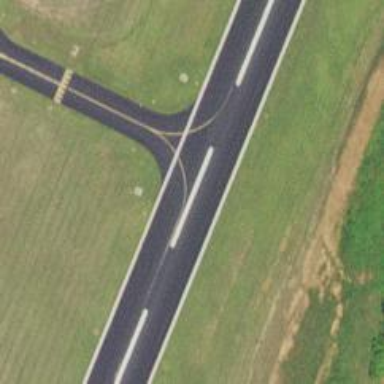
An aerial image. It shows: Asphalt runway at the airport.